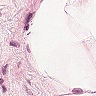
Metastatic tissue present: no